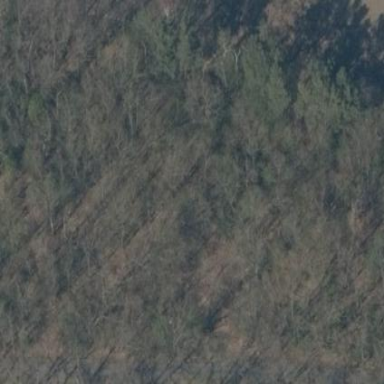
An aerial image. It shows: Forest area.